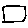
Label: square